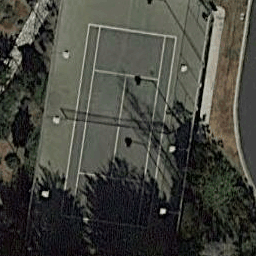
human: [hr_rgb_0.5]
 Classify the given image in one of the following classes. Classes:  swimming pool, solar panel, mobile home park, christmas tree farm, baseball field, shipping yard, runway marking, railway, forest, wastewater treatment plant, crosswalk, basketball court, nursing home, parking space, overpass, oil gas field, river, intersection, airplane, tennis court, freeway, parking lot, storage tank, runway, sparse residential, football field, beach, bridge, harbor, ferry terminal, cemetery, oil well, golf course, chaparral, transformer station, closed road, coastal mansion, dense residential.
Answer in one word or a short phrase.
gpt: tennis court